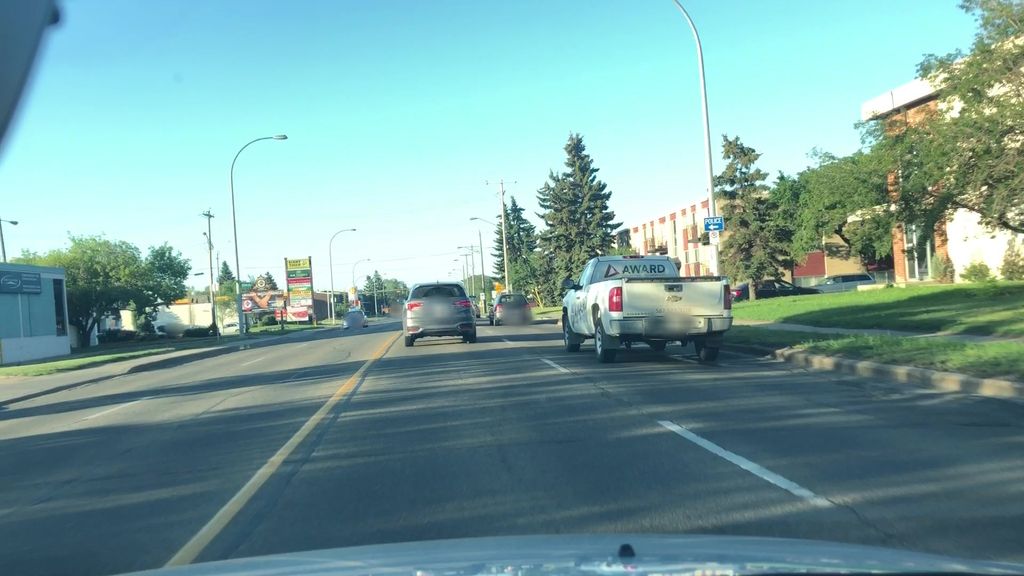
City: edmonton